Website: crate-barrel
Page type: account-selection
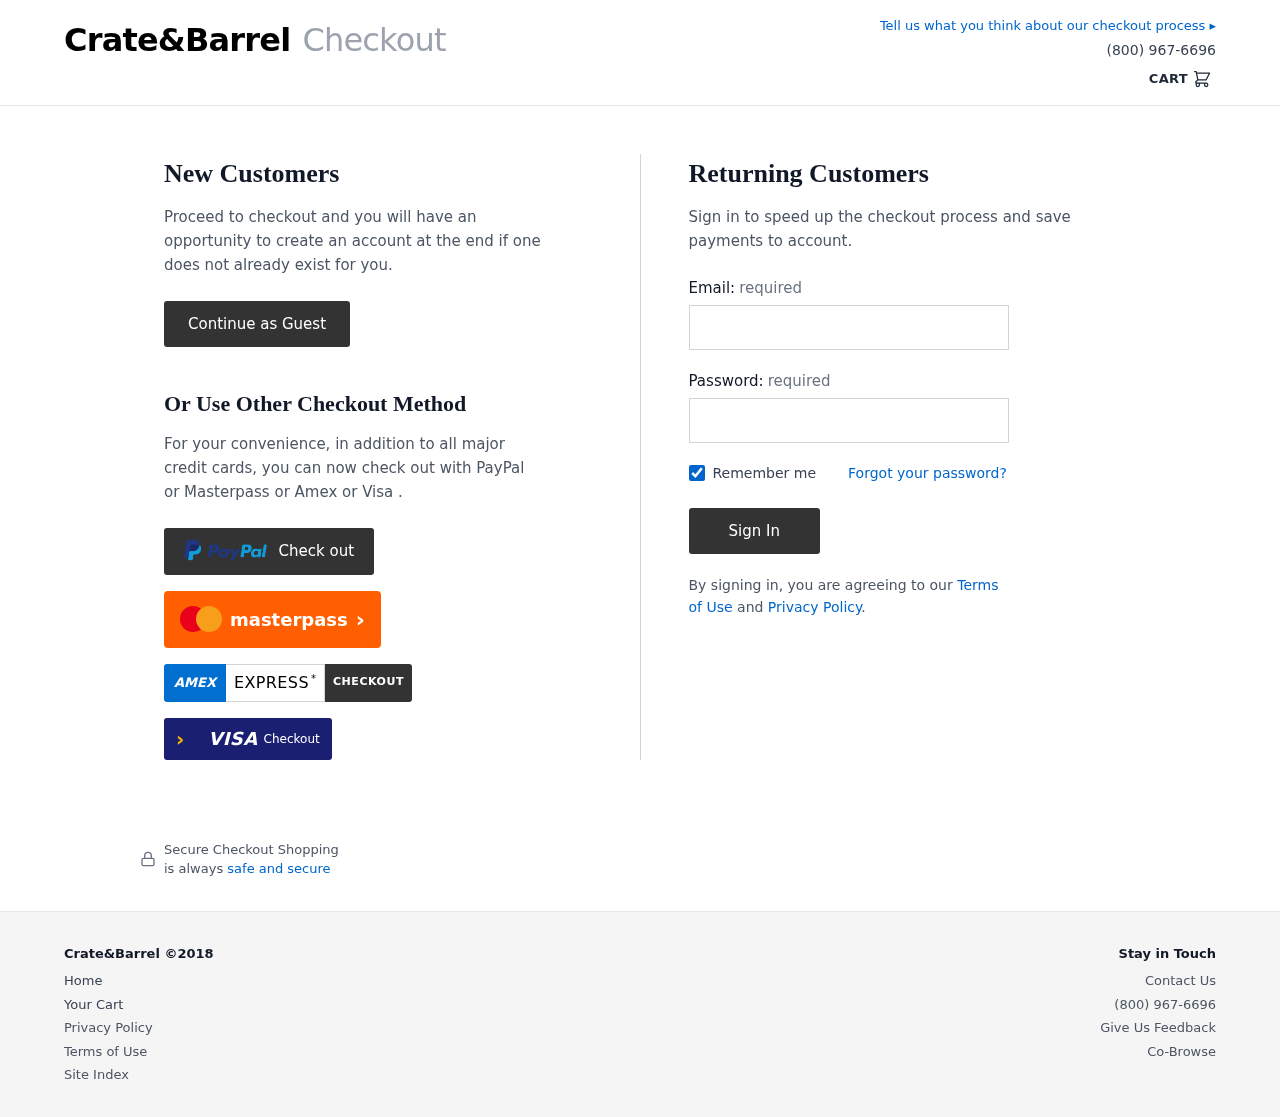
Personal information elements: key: PII_LOGIN_USERNAME
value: bnewman897